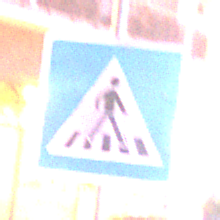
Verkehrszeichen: FussgaengerueberwegLinks
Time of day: Night
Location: Outdoor (Urban)
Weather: PartlyCloudy
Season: NotSpecified
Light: Artificial